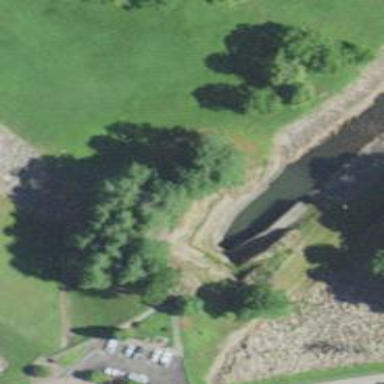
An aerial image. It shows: Culvert tunnel passing under river.